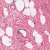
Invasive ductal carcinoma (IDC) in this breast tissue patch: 0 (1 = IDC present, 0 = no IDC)